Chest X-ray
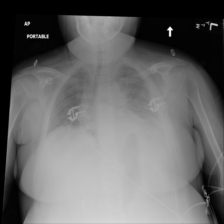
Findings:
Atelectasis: positive
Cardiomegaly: negative
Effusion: negative
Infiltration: negative
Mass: negative
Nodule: negative
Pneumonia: negative
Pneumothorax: negative
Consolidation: negative
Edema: negative
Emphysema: negative
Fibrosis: negative
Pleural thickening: negative
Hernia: negative